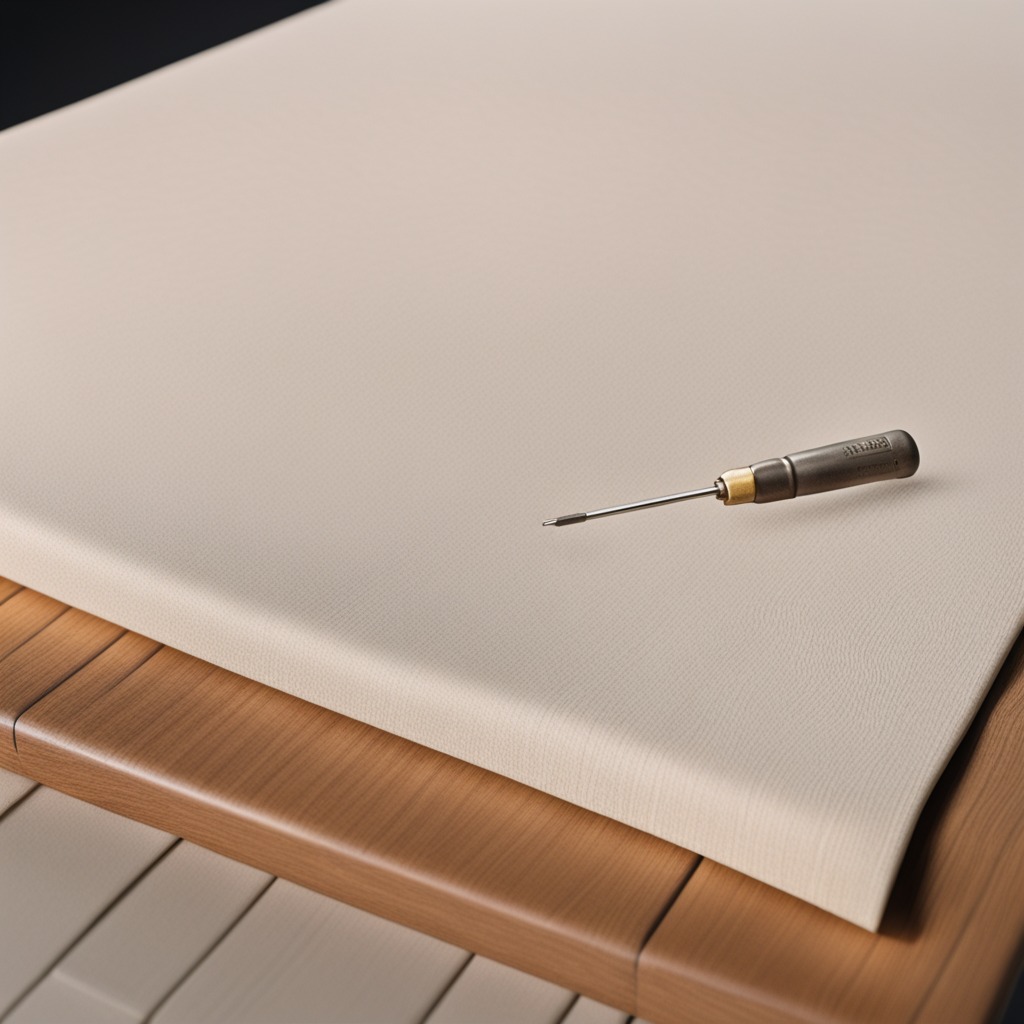
A screwdriver is lying on a wooden table in an outdoor workshop.